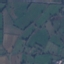
Land use / land cover class: Pasture